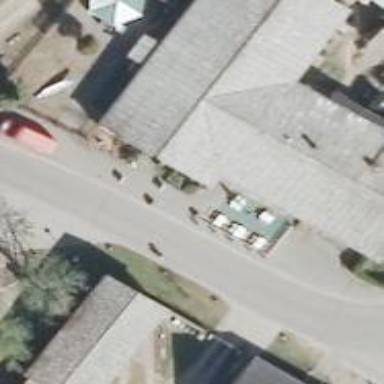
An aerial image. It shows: Cafe.